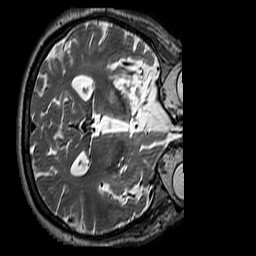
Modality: T2w
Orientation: axial
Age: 64
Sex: male
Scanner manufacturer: siemens
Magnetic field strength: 3 T
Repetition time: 3.2 s
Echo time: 0.212 s